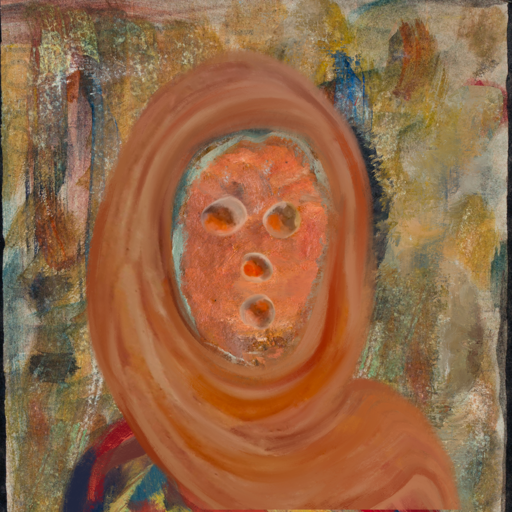
Background: Pipe, Head And Neck Front: Boggyland, Face Front: Rupkatha, Bust: Mother_And_Son_Son, Hair Front: Boggyland, Head Accessory: Pious_Lady_Scarf, Second Necklace: Blank, Necklace: Blank, Baby: Blank